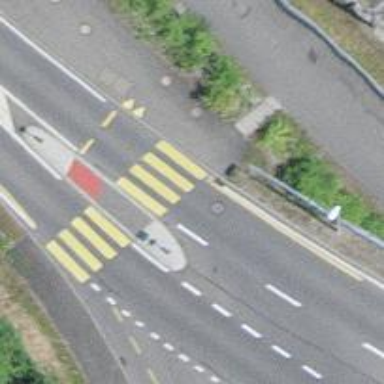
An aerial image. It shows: Set of steps on the road.